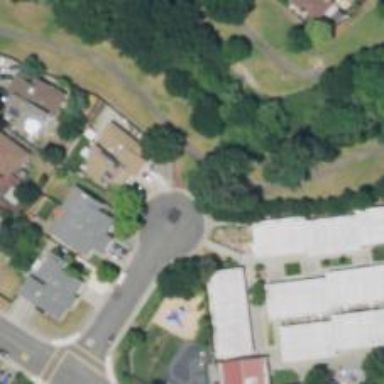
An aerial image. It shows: Footway along the road.